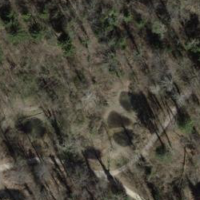
EUNIS habitat code: 41
Species observed at this site:
Euphorbia cyparissias
Corylus avellana